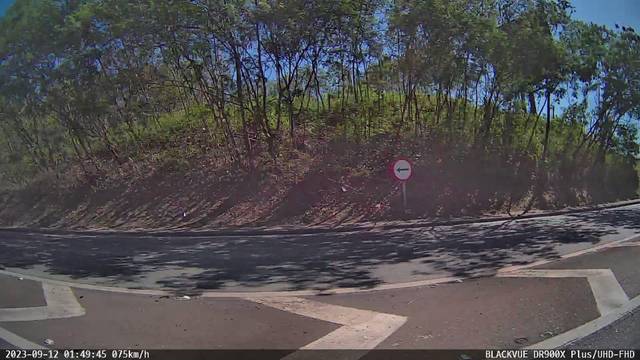
Region: Brazil
Coordinates: -23.533, -47.481